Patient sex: M
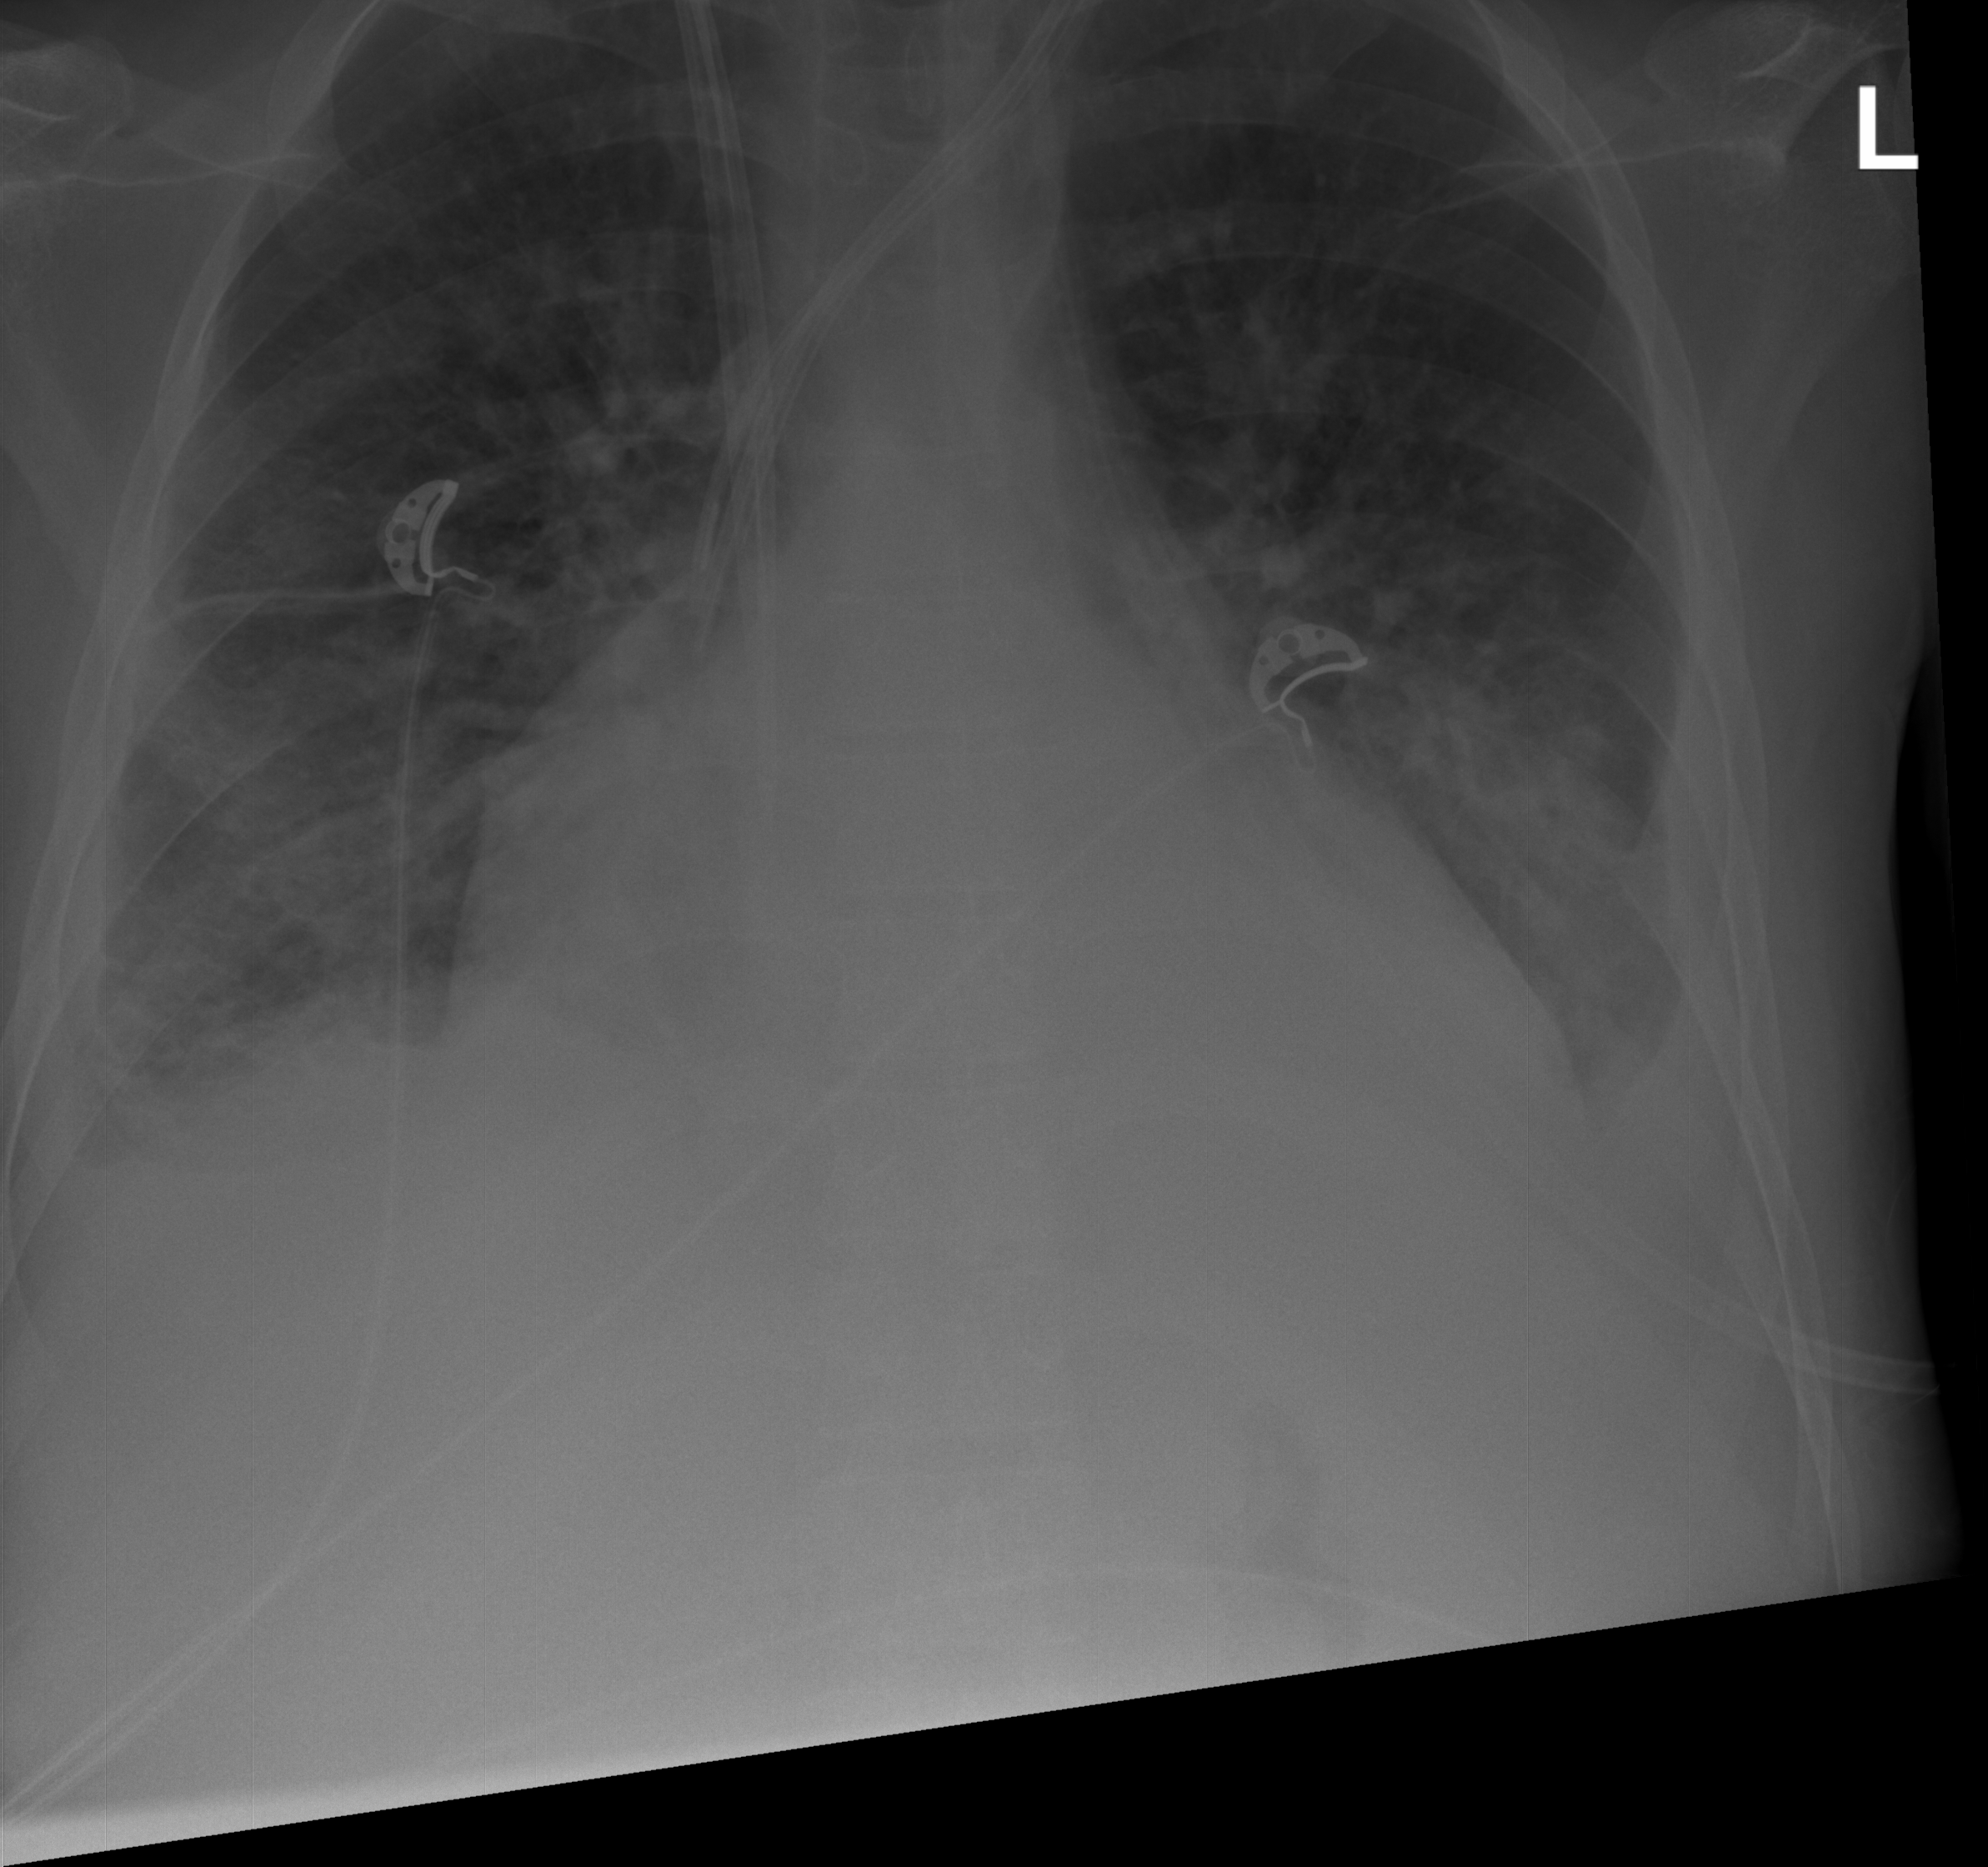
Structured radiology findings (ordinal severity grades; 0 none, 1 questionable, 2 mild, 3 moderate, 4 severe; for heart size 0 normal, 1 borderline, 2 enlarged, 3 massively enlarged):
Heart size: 3
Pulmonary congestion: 3
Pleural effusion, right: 3
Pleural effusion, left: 3
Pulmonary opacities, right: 2
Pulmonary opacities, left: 2
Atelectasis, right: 2
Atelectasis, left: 2